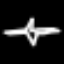
Label: airplane